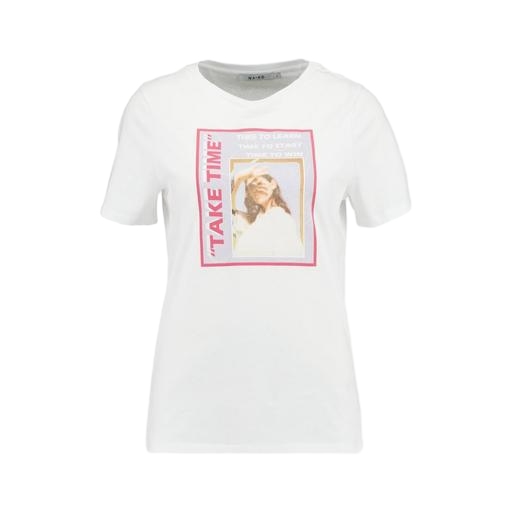
white blondie t-shirt, white graphic t-shirt only macy, only white t-shirt, white background